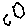
Label: hexagon